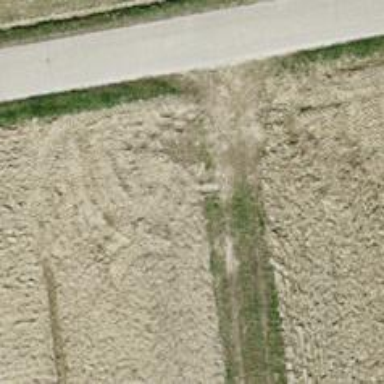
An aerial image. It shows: Ground track with grade 4 track type.